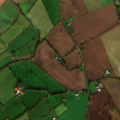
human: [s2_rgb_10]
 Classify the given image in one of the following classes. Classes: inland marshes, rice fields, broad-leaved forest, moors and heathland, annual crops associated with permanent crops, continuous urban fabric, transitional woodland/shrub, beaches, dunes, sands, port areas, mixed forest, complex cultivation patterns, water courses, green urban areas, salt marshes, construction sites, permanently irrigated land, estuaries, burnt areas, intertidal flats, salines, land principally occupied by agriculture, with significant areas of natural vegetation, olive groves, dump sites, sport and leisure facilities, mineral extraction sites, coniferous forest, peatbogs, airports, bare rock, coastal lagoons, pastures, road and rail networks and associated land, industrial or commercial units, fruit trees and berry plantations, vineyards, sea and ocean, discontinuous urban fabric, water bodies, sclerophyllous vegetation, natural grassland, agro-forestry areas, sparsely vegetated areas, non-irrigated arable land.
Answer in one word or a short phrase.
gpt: non-irrigated arable land, pastures